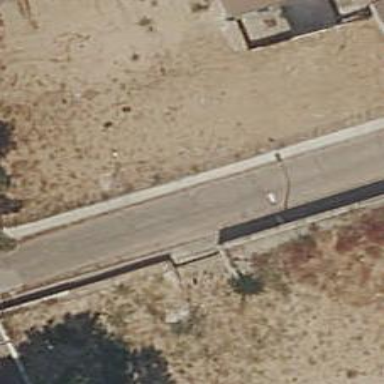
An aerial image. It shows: Wall barrier.